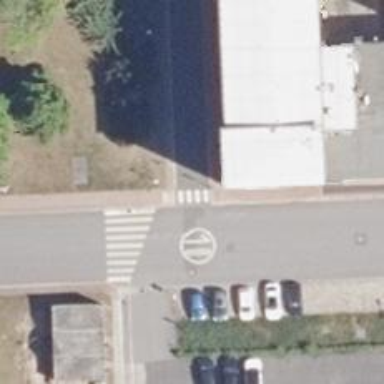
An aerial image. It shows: Zebra crossing on the road.